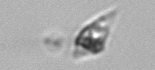
Label: Oxytoxum